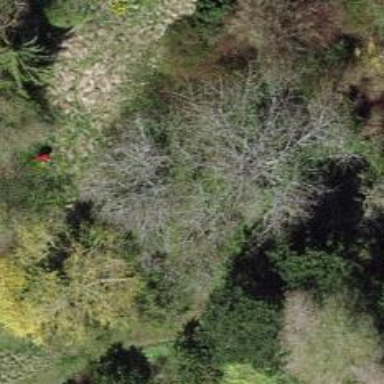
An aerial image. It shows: Single tag "natural: tree."